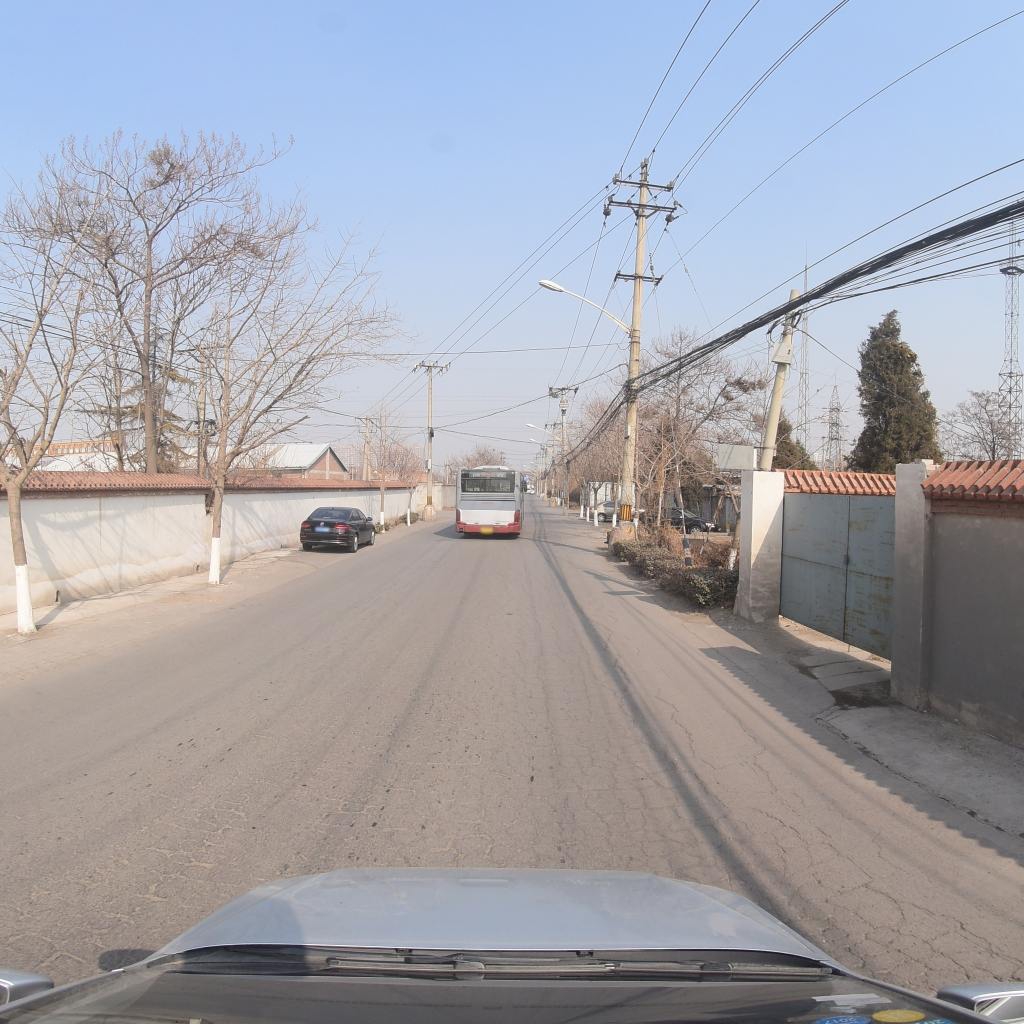
Region: Fengtai
Road damage annotations: alligator crack